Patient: sex F, age 69
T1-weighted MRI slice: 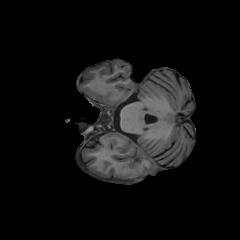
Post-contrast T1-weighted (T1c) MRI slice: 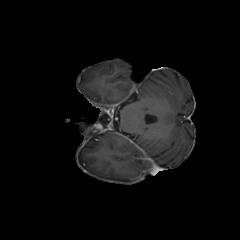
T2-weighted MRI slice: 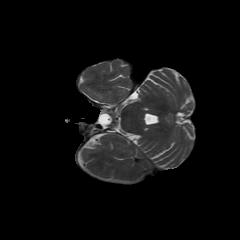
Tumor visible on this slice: no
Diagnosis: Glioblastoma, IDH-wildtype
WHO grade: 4